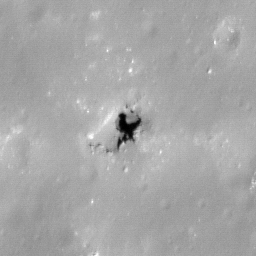
Pit: Jackson 2b
Host crater: Jackson
Host type: impact_melt
Lunar coordinates: latitude 22.497, longitude 196.281